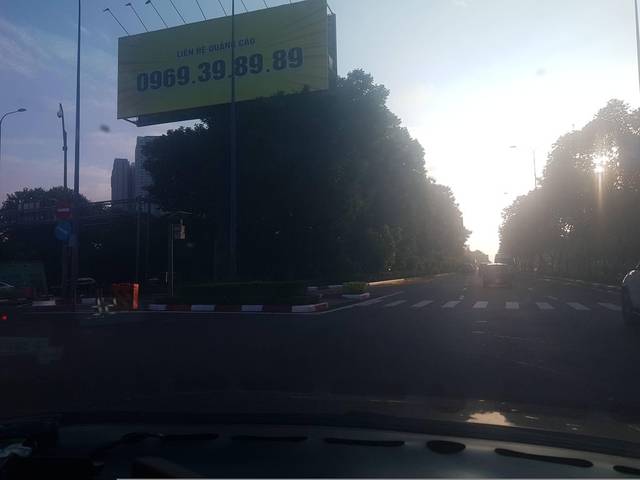
Region: Vietnam
Coordinates: 10.773, 106.723